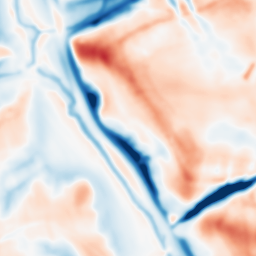
Category: multiscale
Decomposition family: dog_multiscale
Decomposition parameters: sigma_ratio: 1.6
n_scales: 4
base_sigma: 2
Upsampling method: quadratic
Upsampling parameters: scale: 8
Upsampling scale: 8